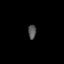
Tissue: lung
Cell type: Epithelial cells
Senescence score: 0.5546
Nuclear area (px): 112
Mean DAPI intensity: 83.446